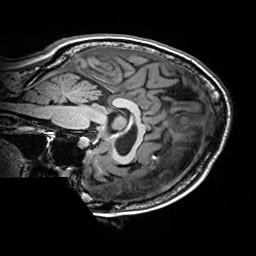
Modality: T1w
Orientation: sagittal
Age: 61
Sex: female
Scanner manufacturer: siemens
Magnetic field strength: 3 T
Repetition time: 2.2 s
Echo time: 0.00245 s